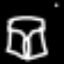
Label: pants